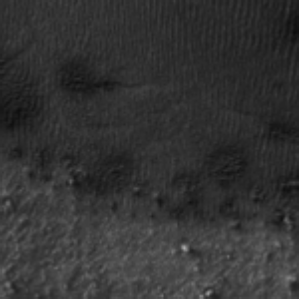
Label: frost